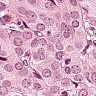
Metastatic tissue present: yes